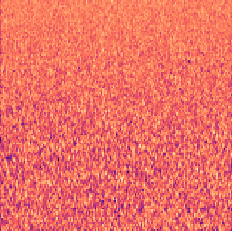
Sound class: Chainsaw